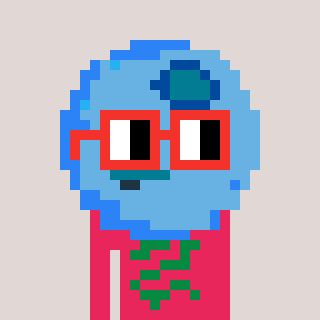
a pixel art character with square red glasses, a blueberry-shaped head and a redpinkish-colored body on a warm background